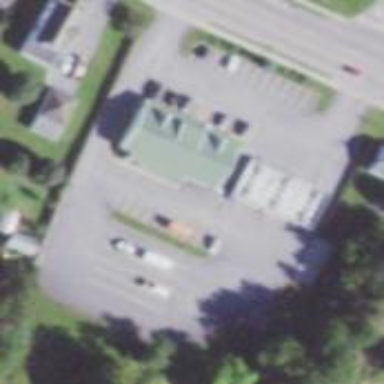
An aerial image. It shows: Retail area.